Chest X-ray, AP view. Patient: 51 years old, sex M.
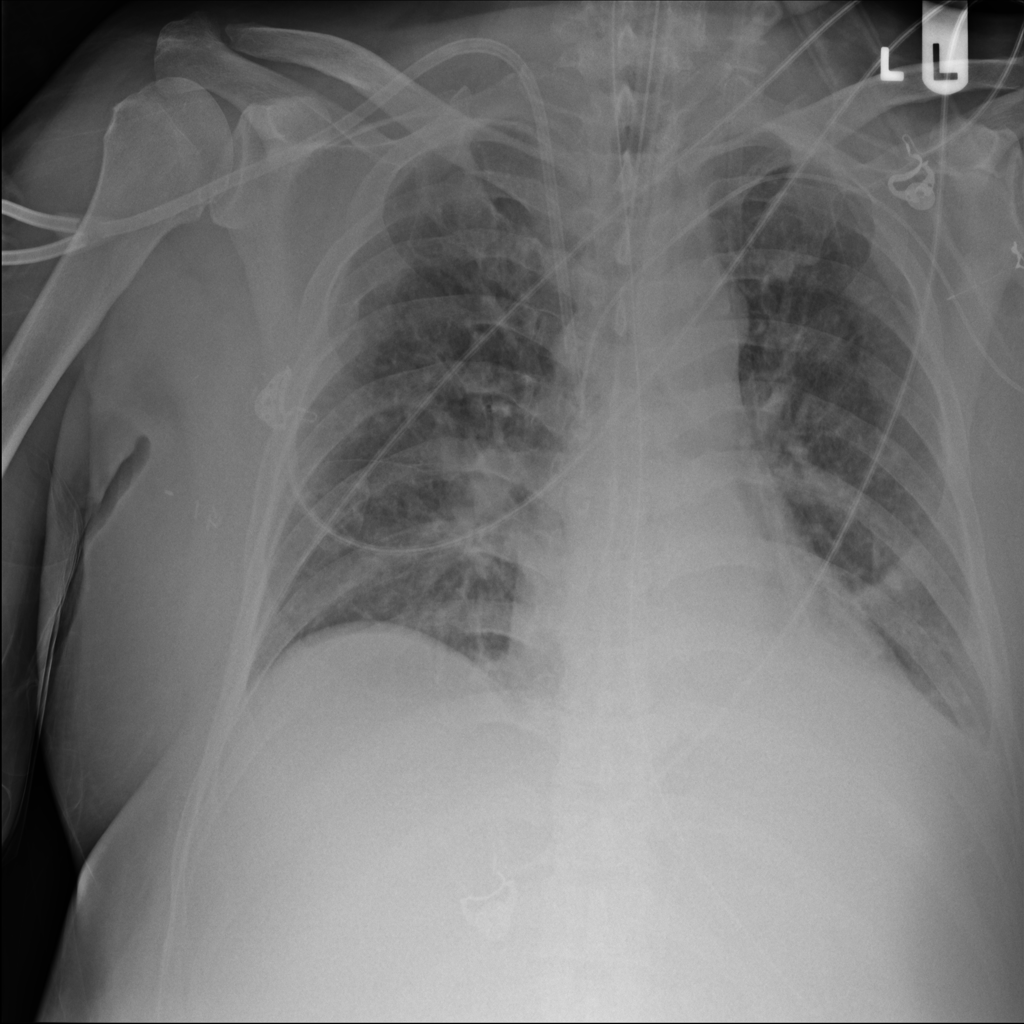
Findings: Atelectasis